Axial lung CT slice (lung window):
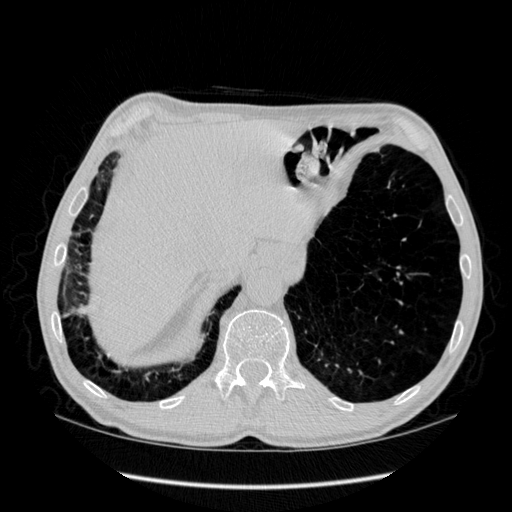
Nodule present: no